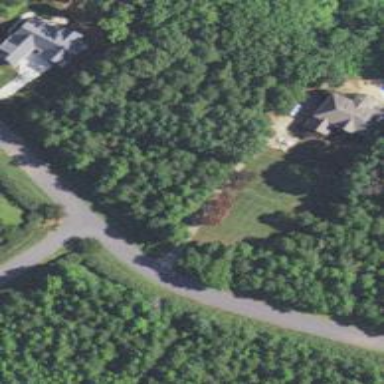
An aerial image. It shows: Driveway.